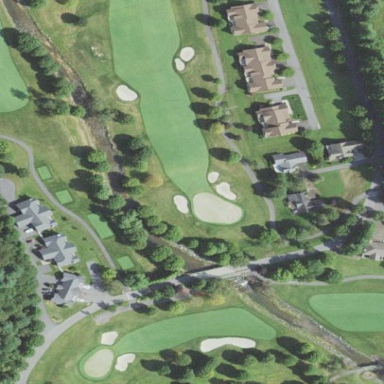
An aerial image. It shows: Scenic golf fairway.